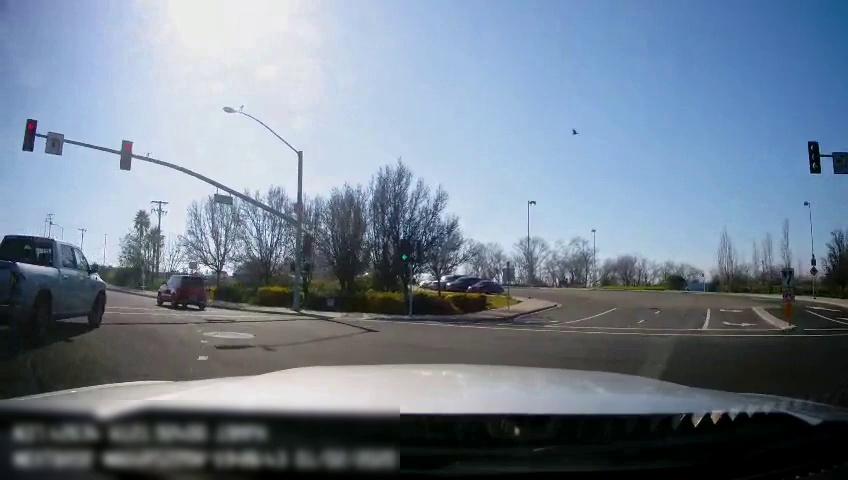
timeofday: Day
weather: Sunny
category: Drivable Space
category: Vehicles | Car
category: Vehicles | SUV
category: Vehicles | Car
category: Vehicles | Car
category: Vehicles | Car
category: Vehicles | Car
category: Vehicles | Truck
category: Lanes | Current Lane
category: Lanes | Opposite Lane
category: Lanes | Opposite Lane
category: Lanes | Opposite Lane
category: Lanes | Opposite Lane
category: Traffic | Signs
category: Traffic | Lights
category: Traffic | Signs
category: Traffic | Lights
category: Traffic | Lights
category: Traffic | Signs
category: Traffic | Lights
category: Traffic | Lights
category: Traffic | Lights
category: Traffic | Signs
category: Traffic | Signs
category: Traffic | Signs
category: Traffic | Signs